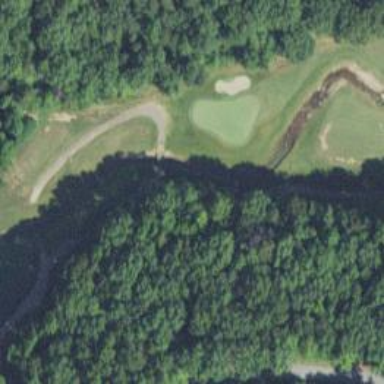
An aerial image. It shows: Path for both roads and golfers.